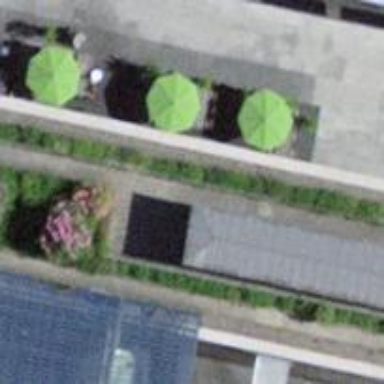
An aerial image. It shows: Restaurant.